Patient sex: F
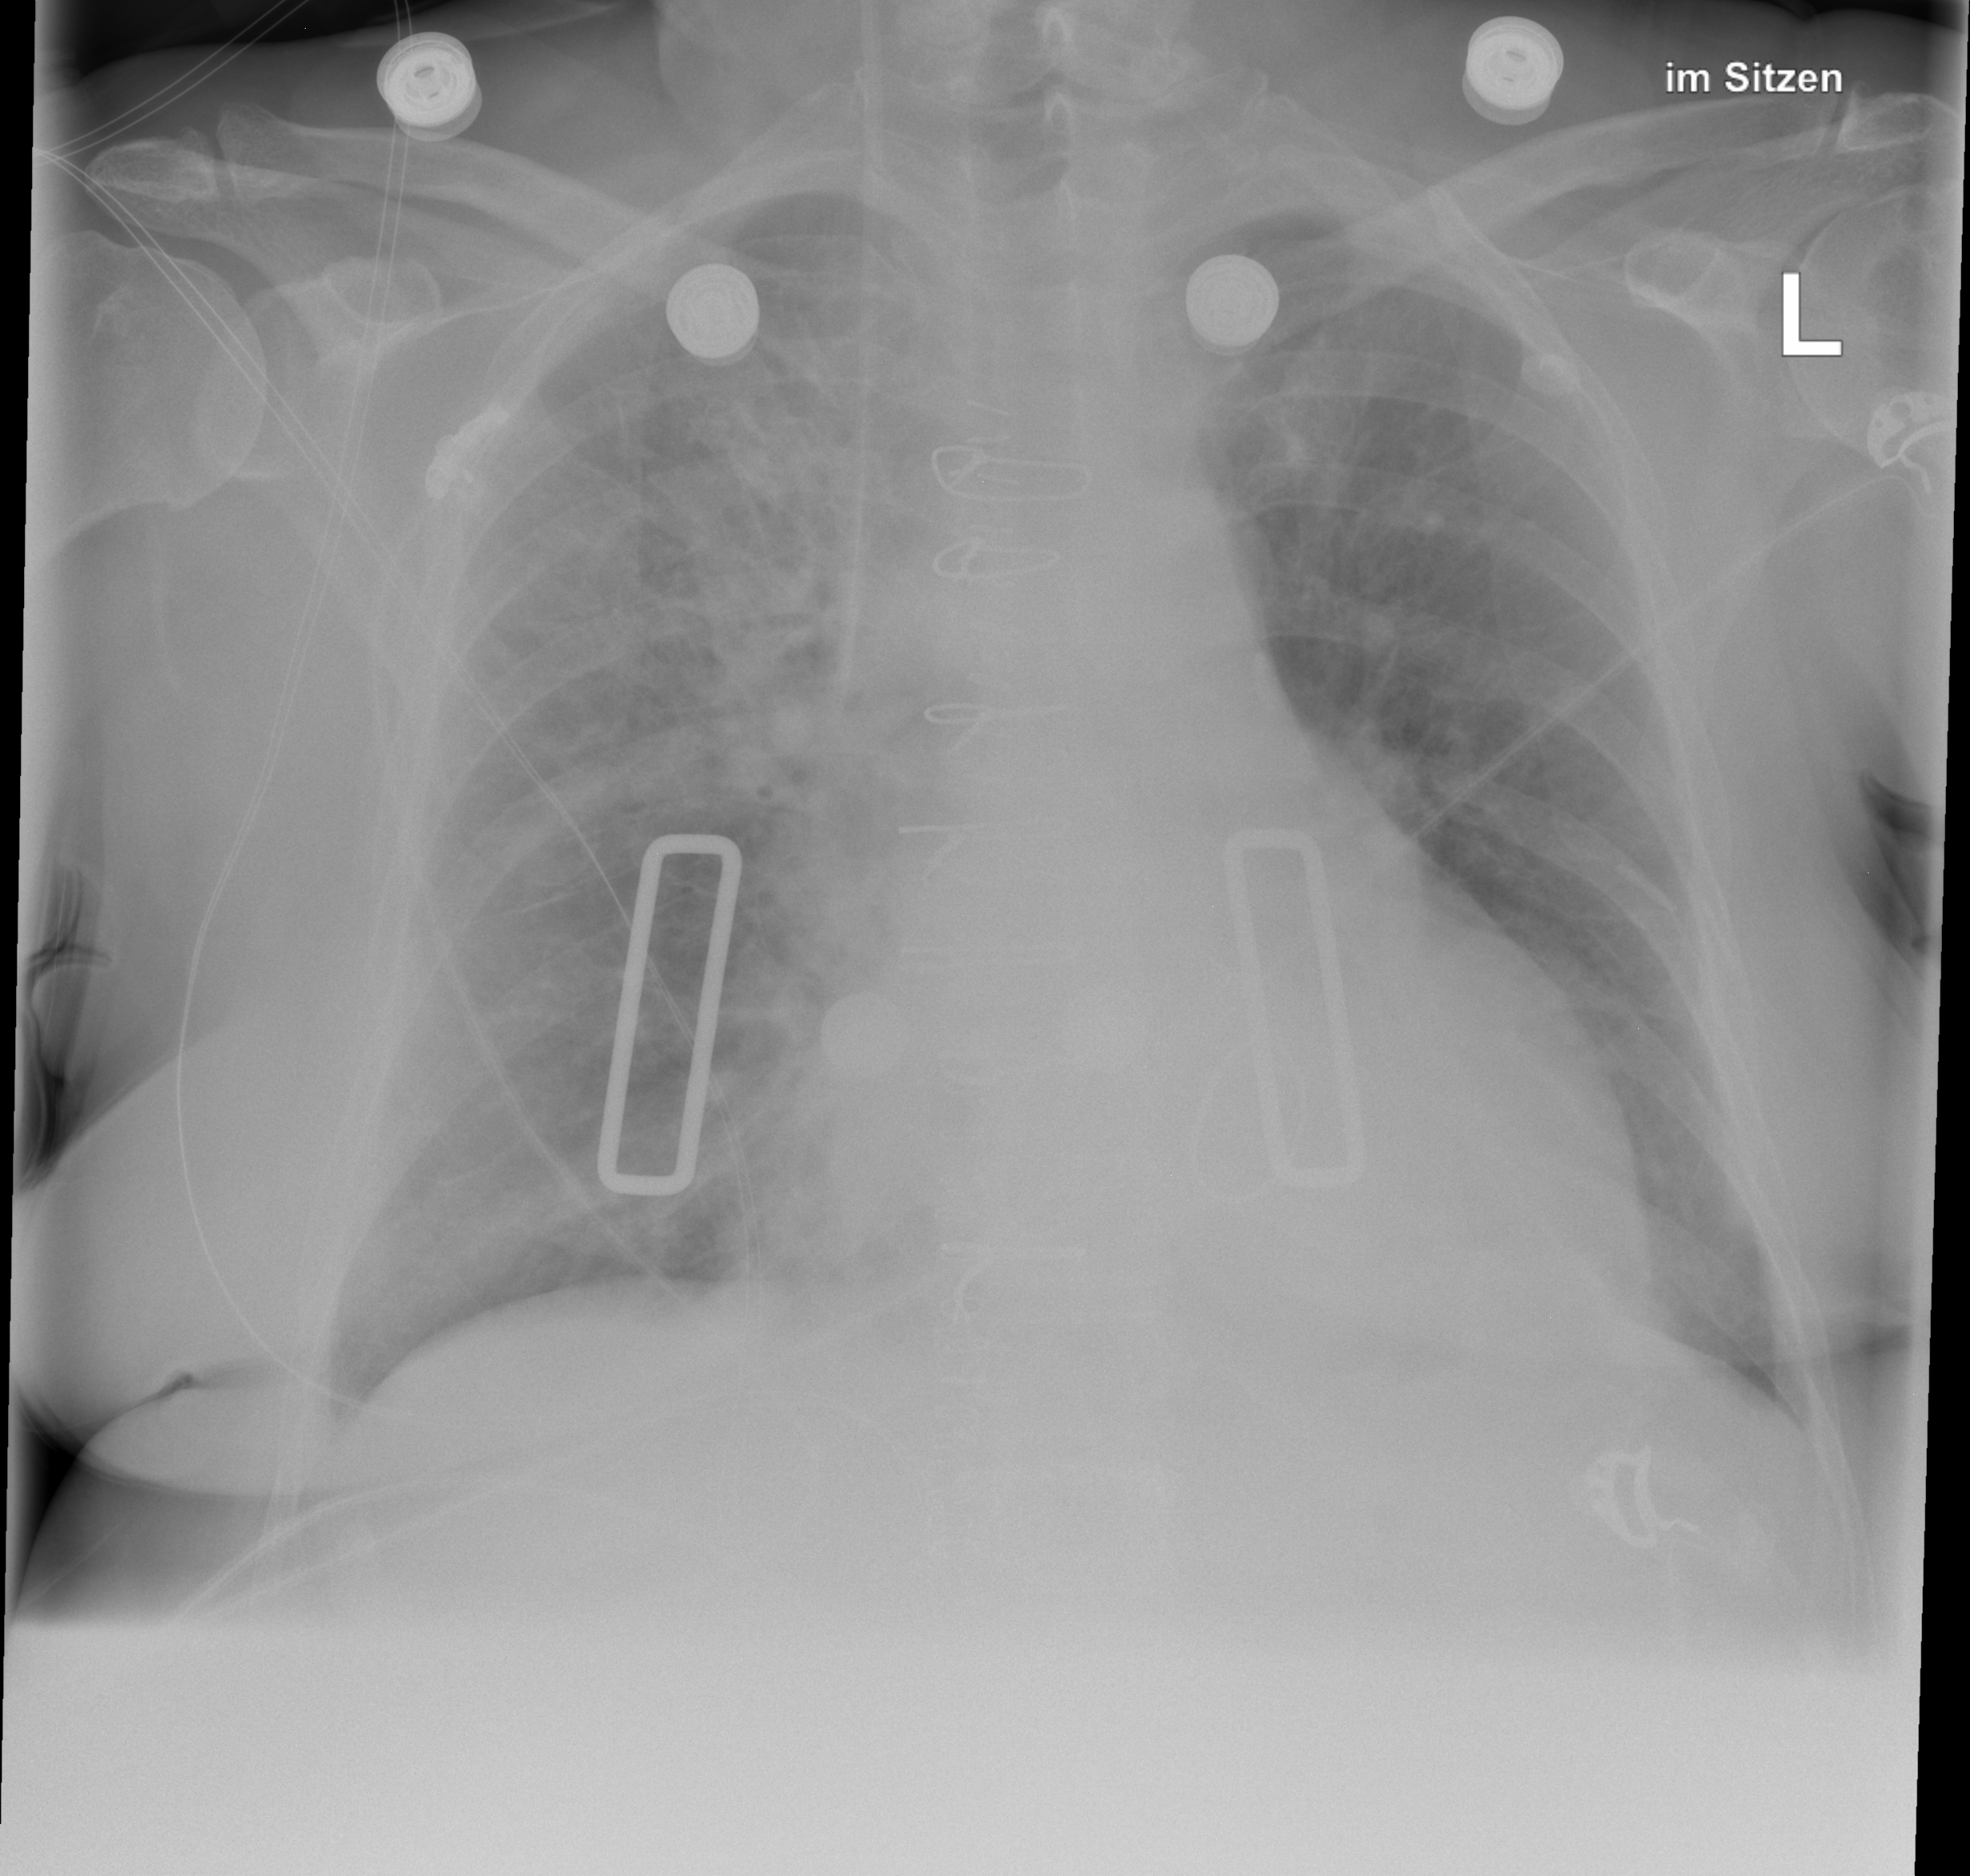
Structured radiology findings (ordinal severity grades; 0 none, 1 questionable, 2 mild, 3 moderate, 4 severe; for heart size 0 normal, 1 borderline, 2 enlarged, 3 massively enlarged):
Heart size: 0
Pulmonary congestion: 2
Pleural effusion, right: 0
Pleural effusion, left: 0
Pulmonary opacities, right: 3
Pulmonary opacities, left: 0
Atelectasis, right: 0
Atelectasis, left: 0